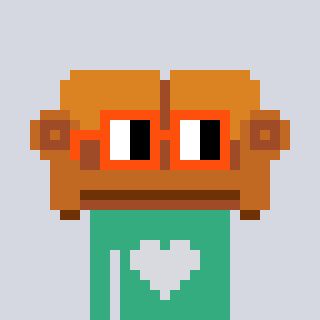
a pixel art character with square orange glasses, a couch-shaped head and a teal-colored body on a cool background